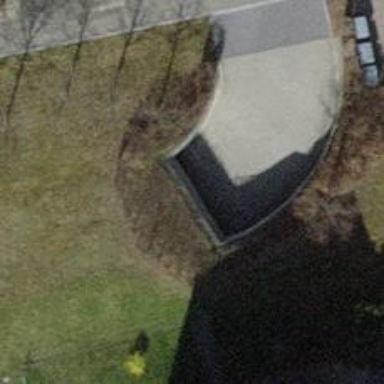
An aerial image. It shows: Parking entrance.